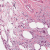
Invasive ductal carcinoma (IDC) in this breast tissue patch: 1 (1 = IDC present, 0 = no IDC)